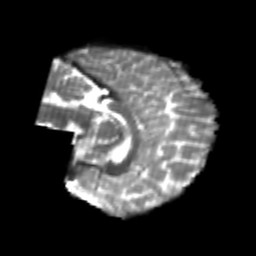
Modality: T2w
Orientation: sagittal
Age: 20
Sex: female
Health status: healthy
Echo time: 0.074 s